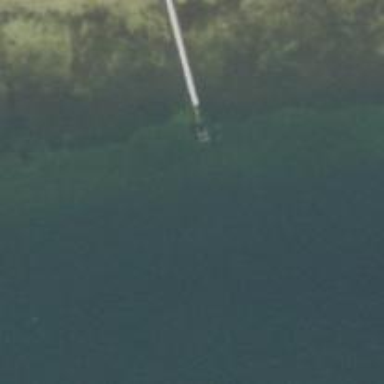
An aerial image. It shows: Man-made pier.